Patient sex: M
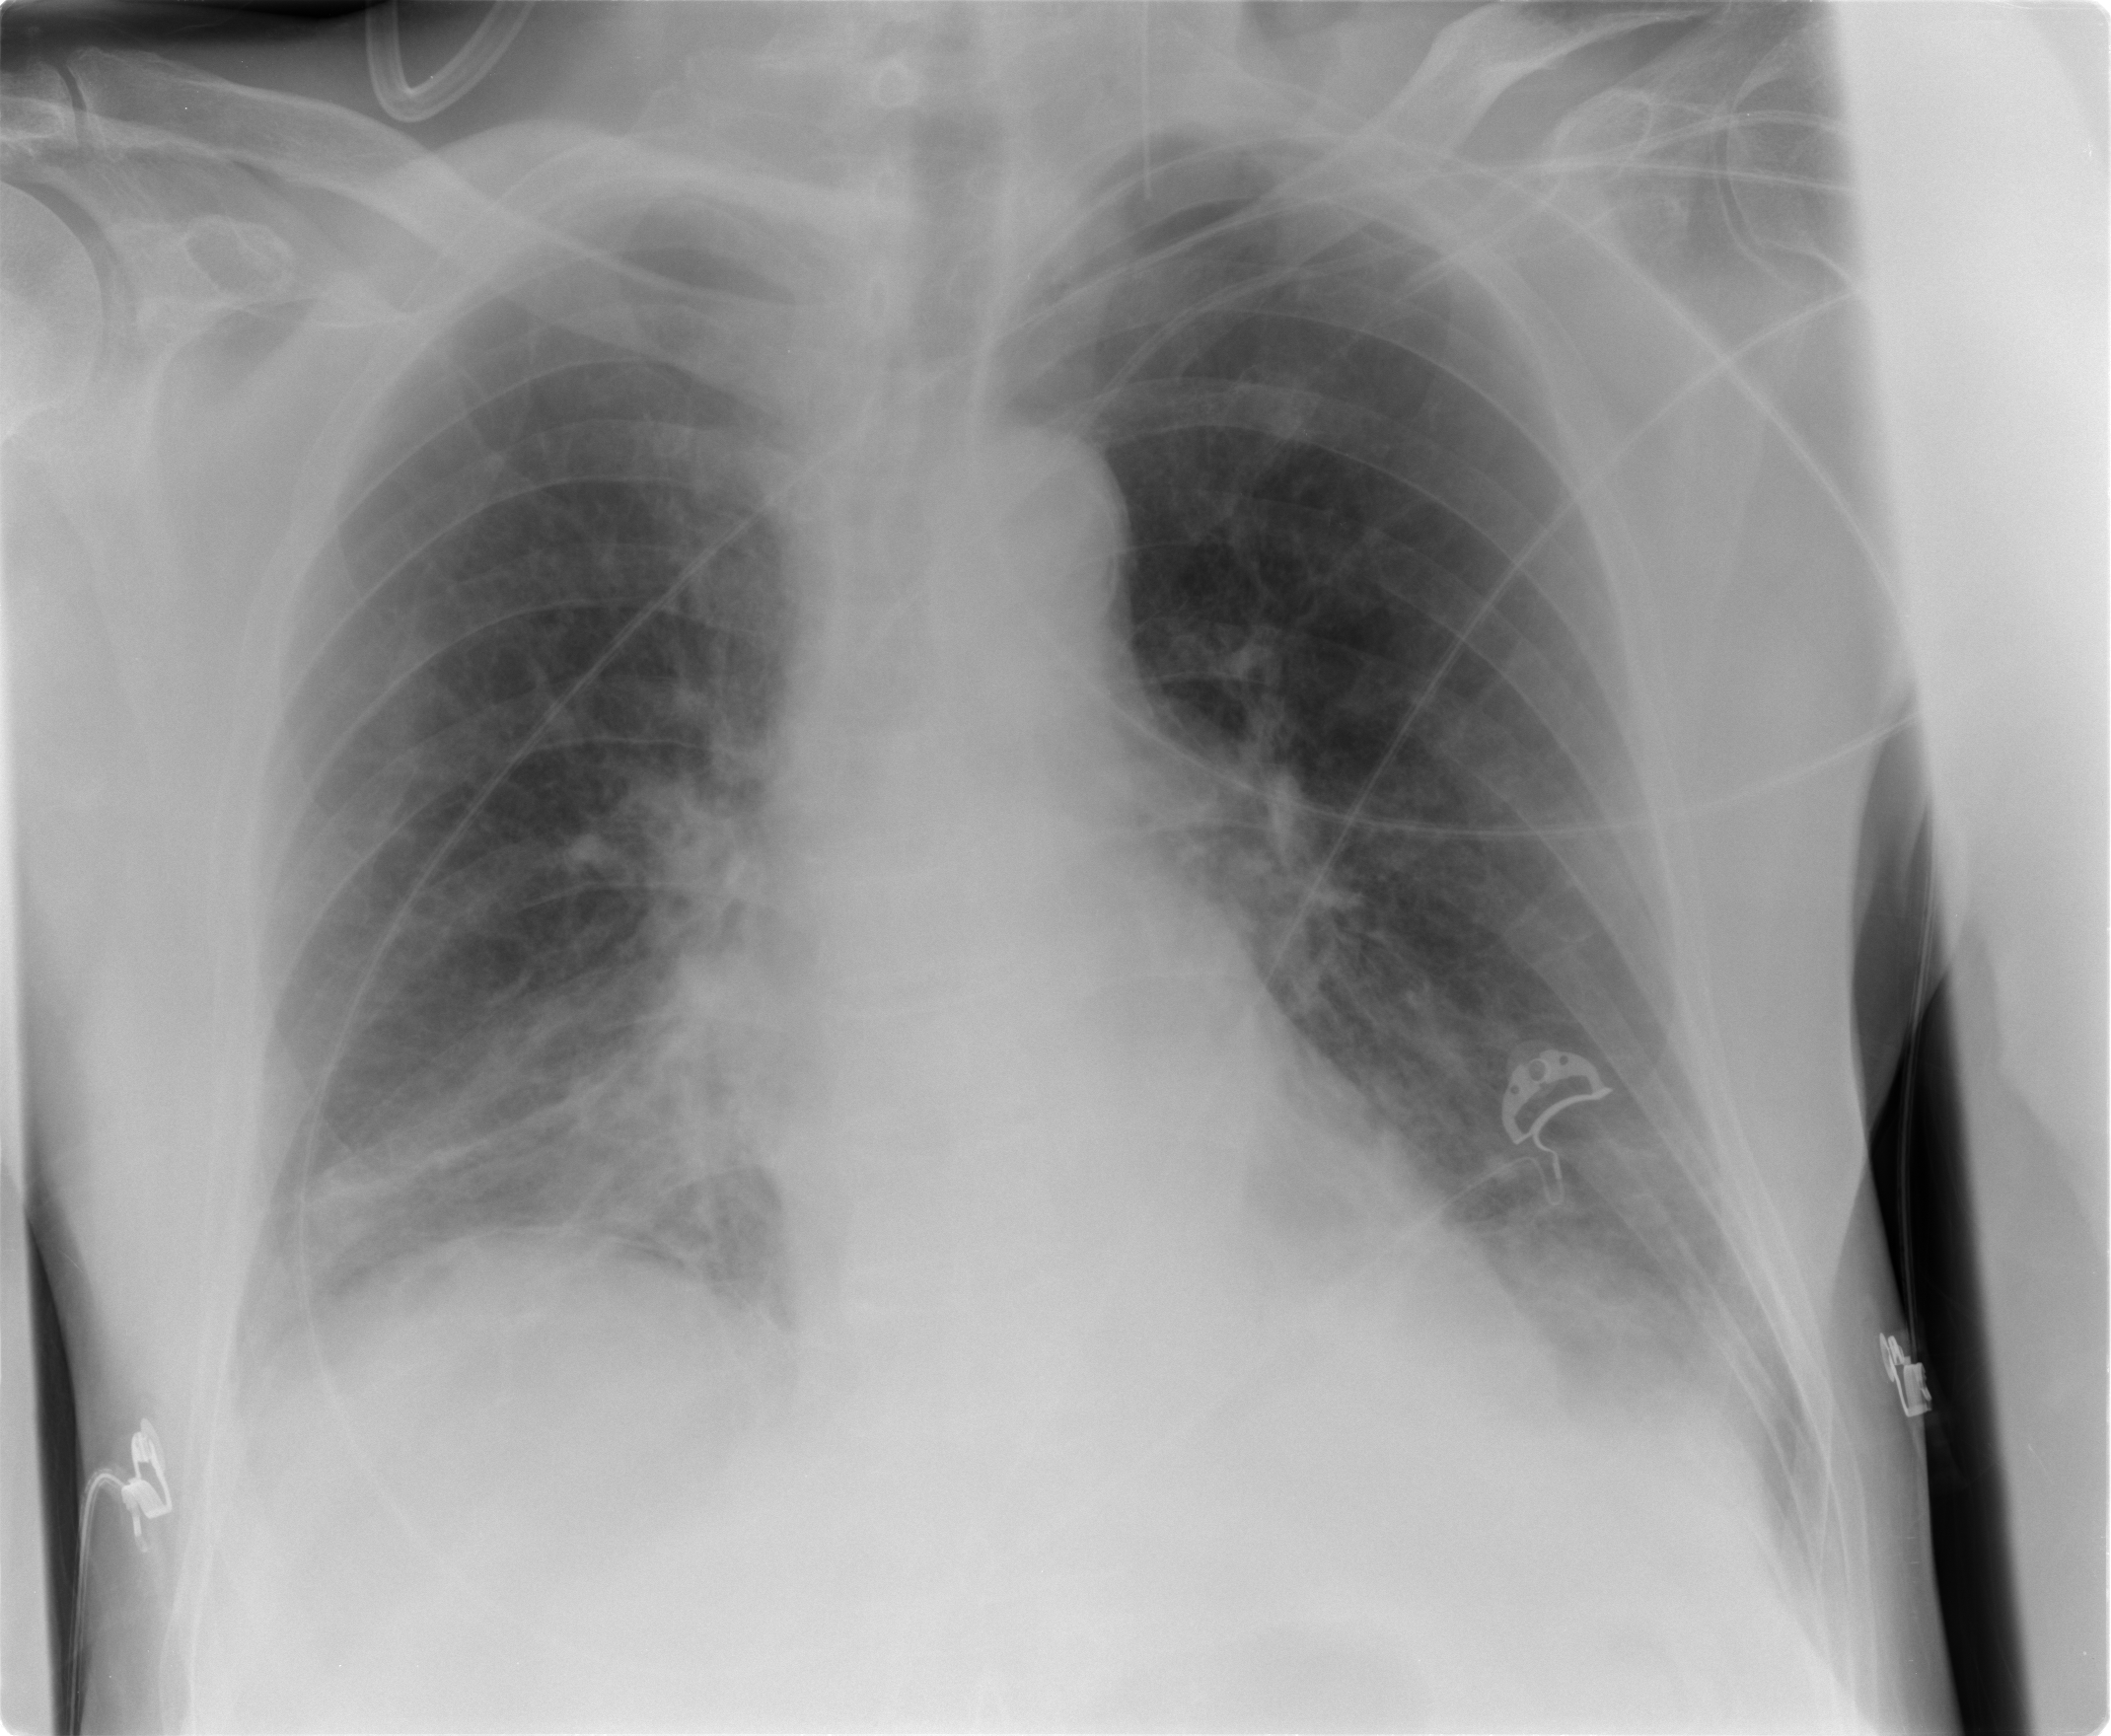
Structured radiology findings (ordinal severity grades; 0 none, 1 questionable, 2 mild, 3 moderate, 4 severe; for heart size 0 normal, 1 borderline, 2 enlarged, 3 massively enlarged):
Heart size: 0
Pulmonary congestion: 2
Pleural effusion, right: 1
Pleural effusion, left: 1
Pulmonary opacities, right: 0
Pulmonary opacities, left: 0
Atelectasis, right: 2
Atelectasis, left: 2